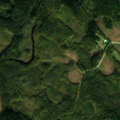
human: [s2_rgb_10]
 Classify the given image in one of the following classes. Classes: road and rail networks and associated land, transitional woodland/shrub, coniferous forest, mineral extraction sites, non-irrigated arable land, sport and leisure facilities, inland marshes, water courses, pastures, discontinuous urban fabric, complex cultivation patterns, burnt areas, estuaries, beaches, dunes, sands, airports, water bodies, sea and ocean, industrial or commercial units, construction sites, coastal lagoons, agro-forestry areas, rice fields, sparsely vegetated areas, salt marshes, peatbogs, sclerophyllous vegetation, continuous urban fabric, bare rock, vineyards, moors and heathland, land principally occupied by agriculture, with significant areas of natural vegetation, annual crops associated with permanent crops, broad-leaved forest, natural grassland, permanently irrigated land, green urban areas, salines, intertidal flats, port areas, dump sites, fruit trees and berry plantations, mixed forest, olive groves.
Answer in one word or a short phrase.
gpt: mixed forest, transitional woodland/shrub